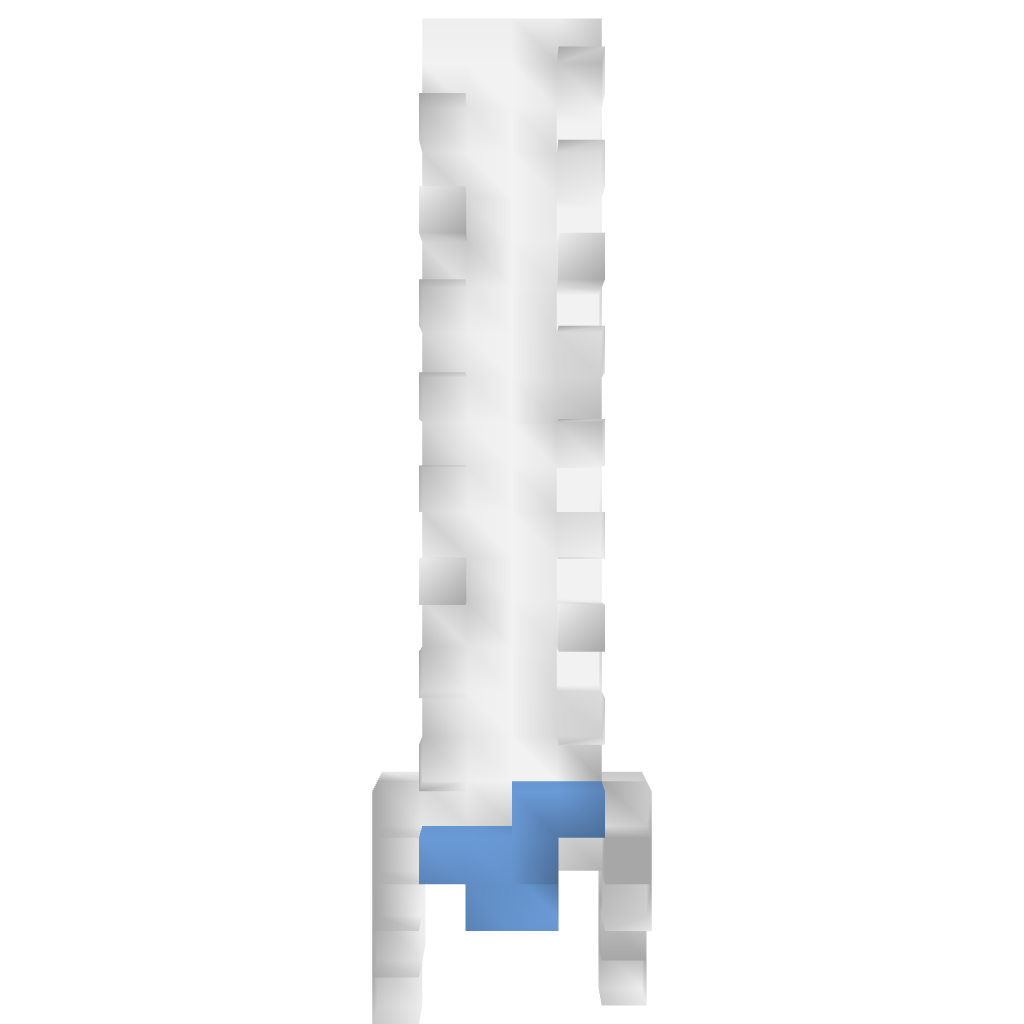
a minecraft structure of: Multiplayer Zipper Elevator bad low quality